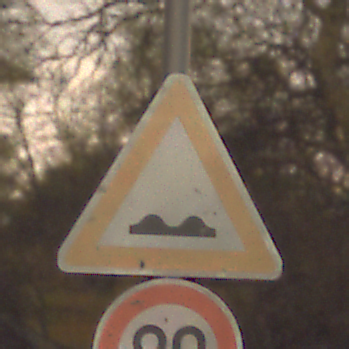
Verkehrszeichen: UnebeneFahrbahn
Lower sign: Geschwindigkeit80
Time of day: Night
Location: Outdoor (Nature)
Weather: Clear
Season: NotSpecified
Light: Natural